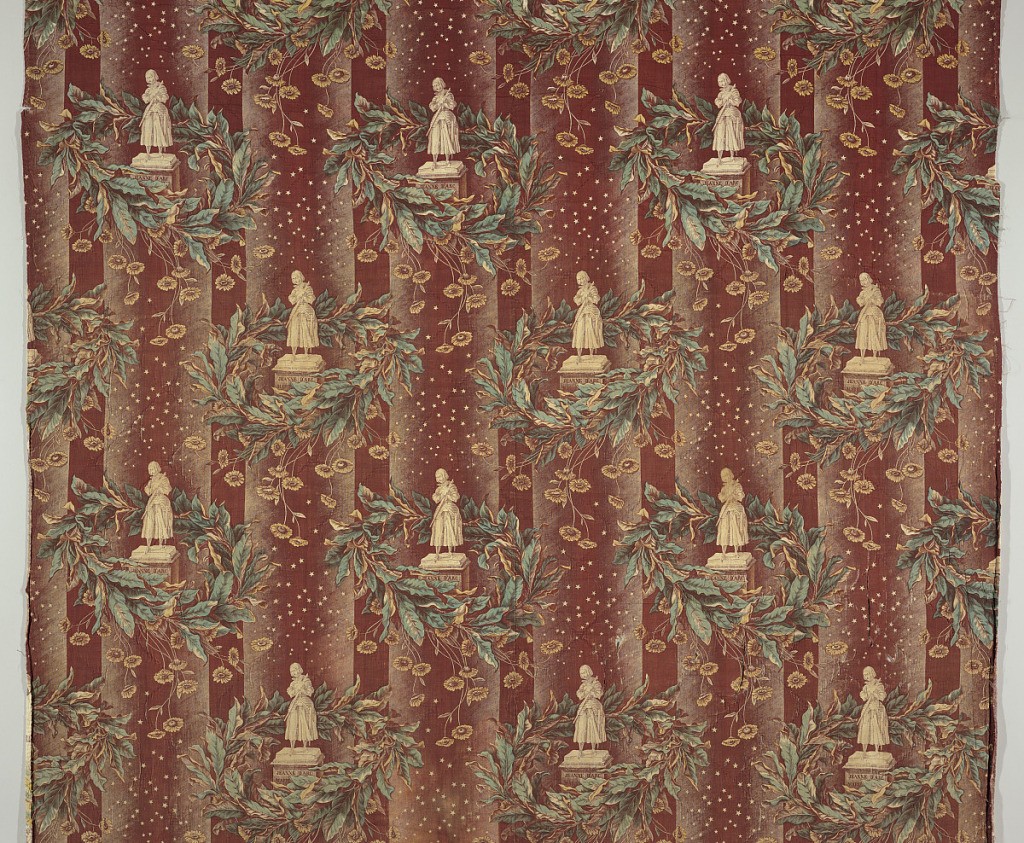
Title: Jeanne d'Arc
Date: ca. 1850
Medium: cotton (cotton confirmed by microscope) Technique: printed by roller on plain weave; printing machine had both engraved and relief rollers
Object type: Textile
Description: A statue of Joan of Arc within a wreath of leaves and flowers on a striped background filled with stars.